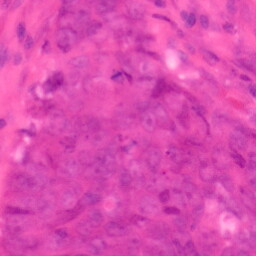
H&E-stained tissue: Colon